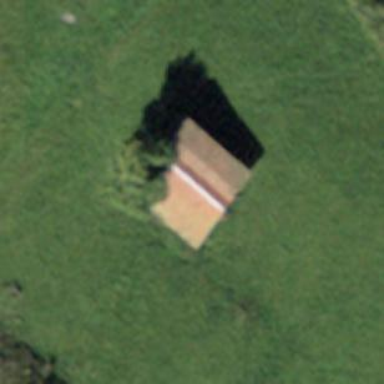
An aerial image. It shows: Shed.